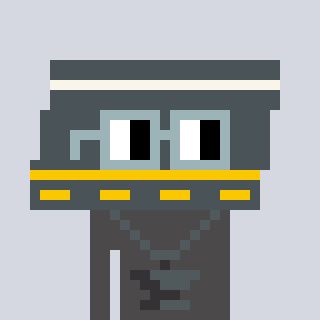
a pixel art character with square dark gray glasses, a road-shaped head and a grayscale-colored body on a cool background